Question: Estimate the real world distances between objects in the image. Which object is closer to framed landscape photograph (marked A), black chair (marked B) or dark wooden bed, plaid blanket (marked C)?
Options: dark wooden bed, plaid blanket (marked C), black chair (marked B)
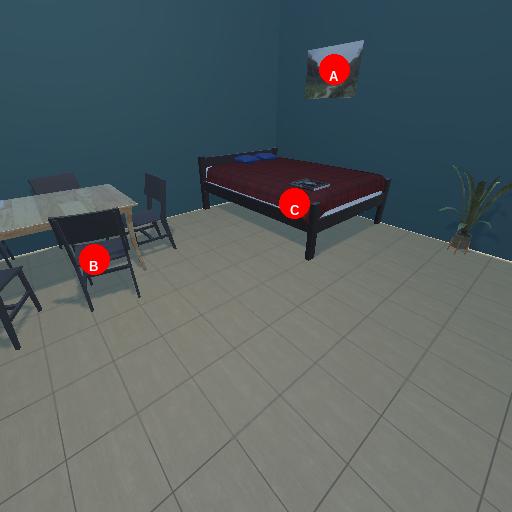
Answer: dark wooden bed, plaid blanket (marked C)